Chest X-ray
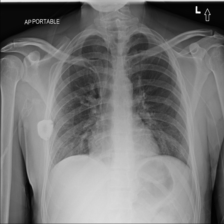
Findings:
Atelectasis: negative
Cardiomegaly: negative
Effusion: negative
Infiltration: negative
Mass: negative
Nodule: negative
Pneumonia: negative
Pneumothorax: negative
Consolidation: negative
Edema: positive
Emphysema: negative
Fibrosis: negative
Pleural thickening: negative
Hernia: negative